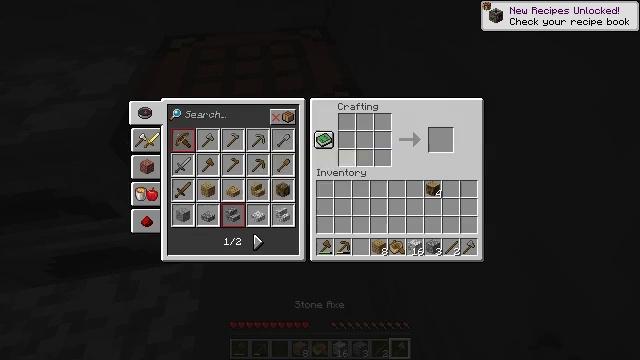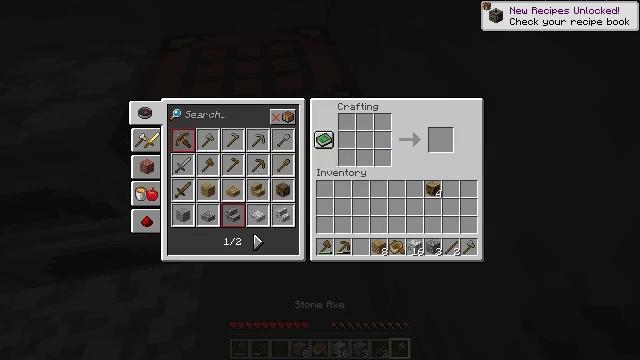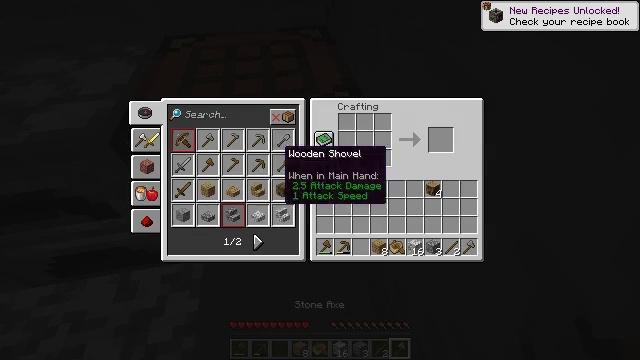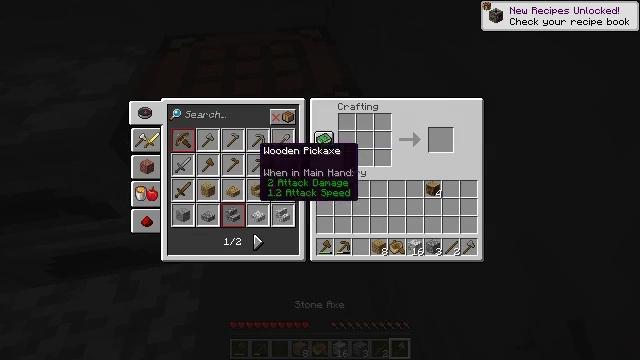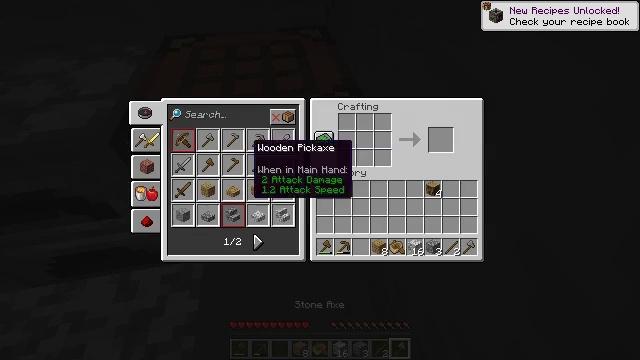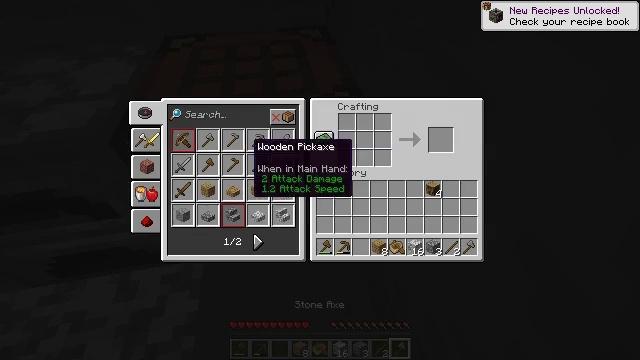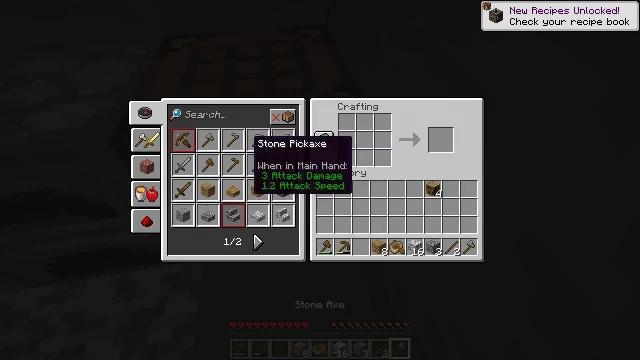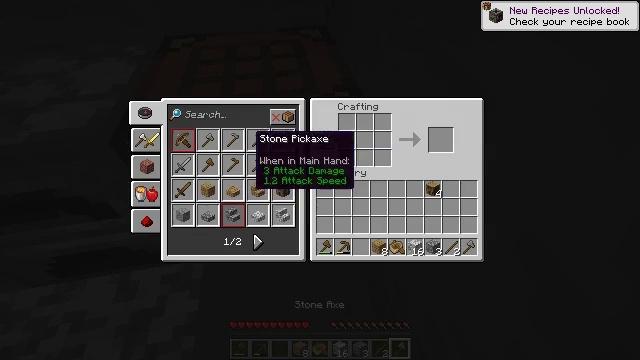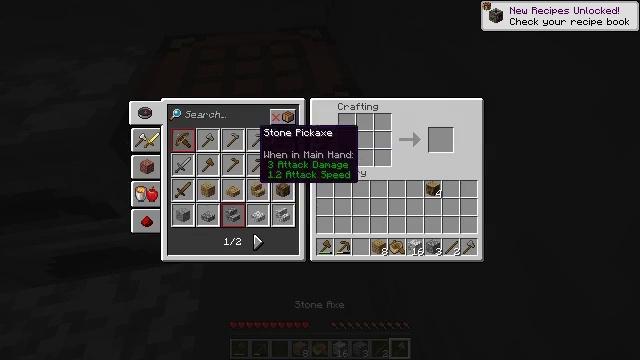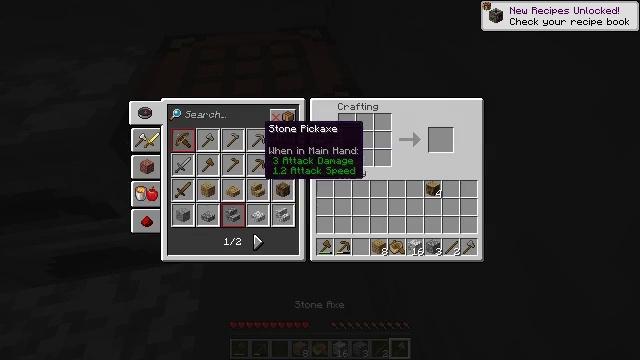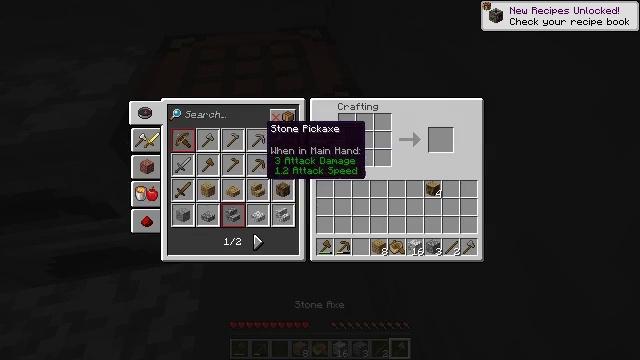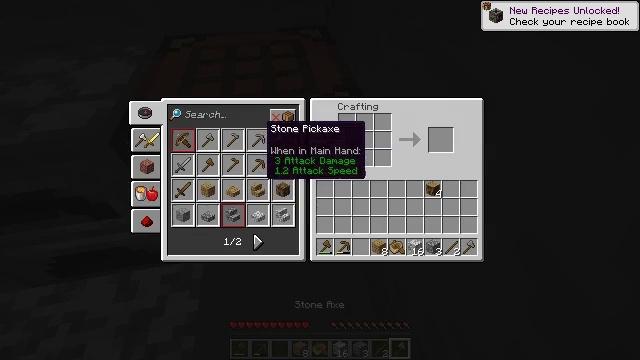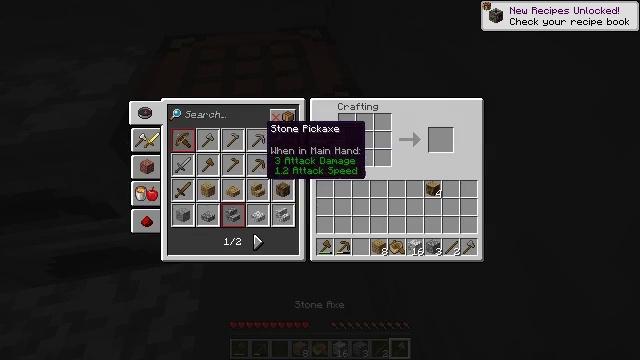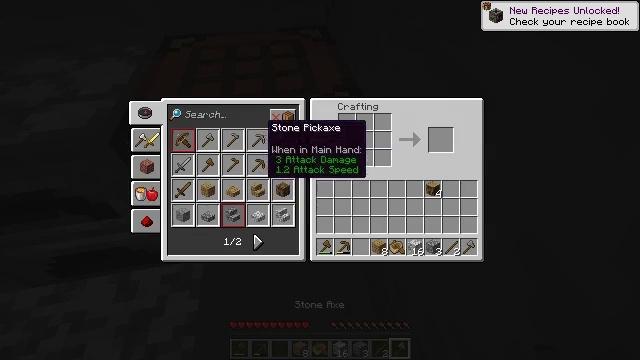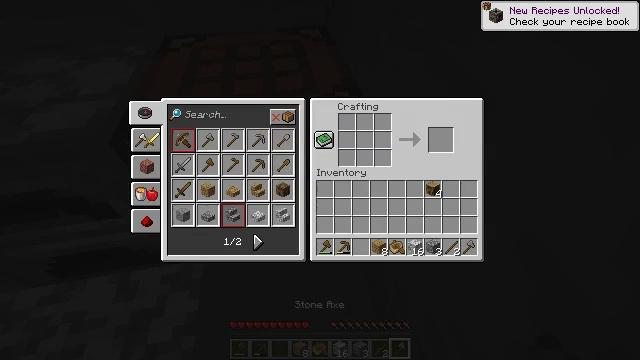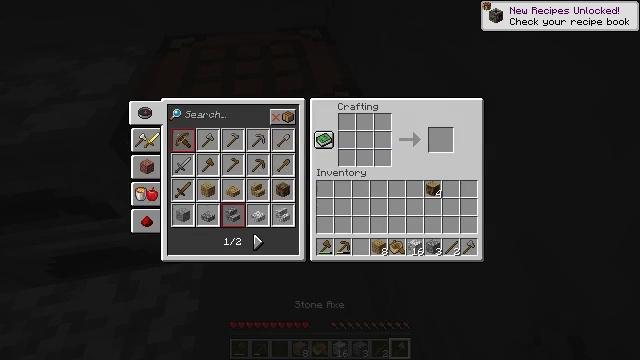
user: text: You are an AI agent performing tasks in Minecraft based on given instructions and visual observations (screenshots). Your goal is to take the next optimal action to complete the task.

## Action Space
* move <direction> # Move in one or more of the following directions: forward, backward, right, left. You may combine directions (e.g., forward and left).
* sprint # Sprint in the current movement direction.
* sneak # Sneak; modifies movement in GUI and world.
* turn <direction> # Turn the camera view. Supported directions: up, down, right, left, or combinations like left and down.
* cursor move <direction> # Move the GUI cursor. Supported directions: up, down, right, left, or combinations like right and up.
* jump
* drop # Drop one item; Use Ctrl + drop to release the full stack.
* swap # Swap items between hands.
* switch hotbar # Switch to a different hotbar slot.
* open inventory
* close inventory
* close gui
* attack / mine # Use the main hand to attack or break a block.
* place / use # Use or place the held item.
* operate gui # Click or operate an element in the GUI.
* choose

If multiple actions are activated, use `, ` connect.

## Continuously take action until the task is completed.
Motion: motion action
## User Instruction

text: Use cobblestones and sticks on a crafting table to make a stone pickaxe.
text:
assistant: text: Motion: cursor move left, open gui
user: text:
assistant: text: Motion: cursor move left
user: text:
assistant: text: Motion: cursor move left
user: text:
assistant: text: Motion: no_op
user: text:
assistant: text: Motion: no_op
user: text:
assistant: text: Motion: no_op
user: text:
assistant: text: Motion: no_op
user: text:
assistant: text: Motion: no_op
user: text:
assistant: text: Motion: no_op
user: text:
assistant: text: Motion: no_op
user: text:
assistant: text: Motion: operate gui
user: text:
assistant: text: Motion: operate gui
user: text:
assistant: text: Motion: no_op
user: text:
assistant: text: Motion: cursor move right
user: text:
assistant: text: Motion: cursor move right
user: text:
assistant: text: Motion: cursor move right
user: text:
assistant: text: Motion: sneak
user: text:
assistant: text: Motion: sneak
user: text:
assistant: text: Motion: sneak
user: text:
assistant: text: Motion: sneak
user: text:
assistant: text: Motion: sneak
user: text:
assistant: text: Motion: sneak
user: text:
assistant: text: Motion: sneak, operate gui
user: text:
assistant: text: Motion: sneak, operate gui
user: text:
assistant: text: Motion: sneak, operate gui
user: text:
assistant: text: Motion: sneak, cursor move down
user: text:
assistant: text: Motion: sneak, cursor move right and down
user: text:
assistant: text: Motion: sneak